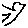
Label: bird